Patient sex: M
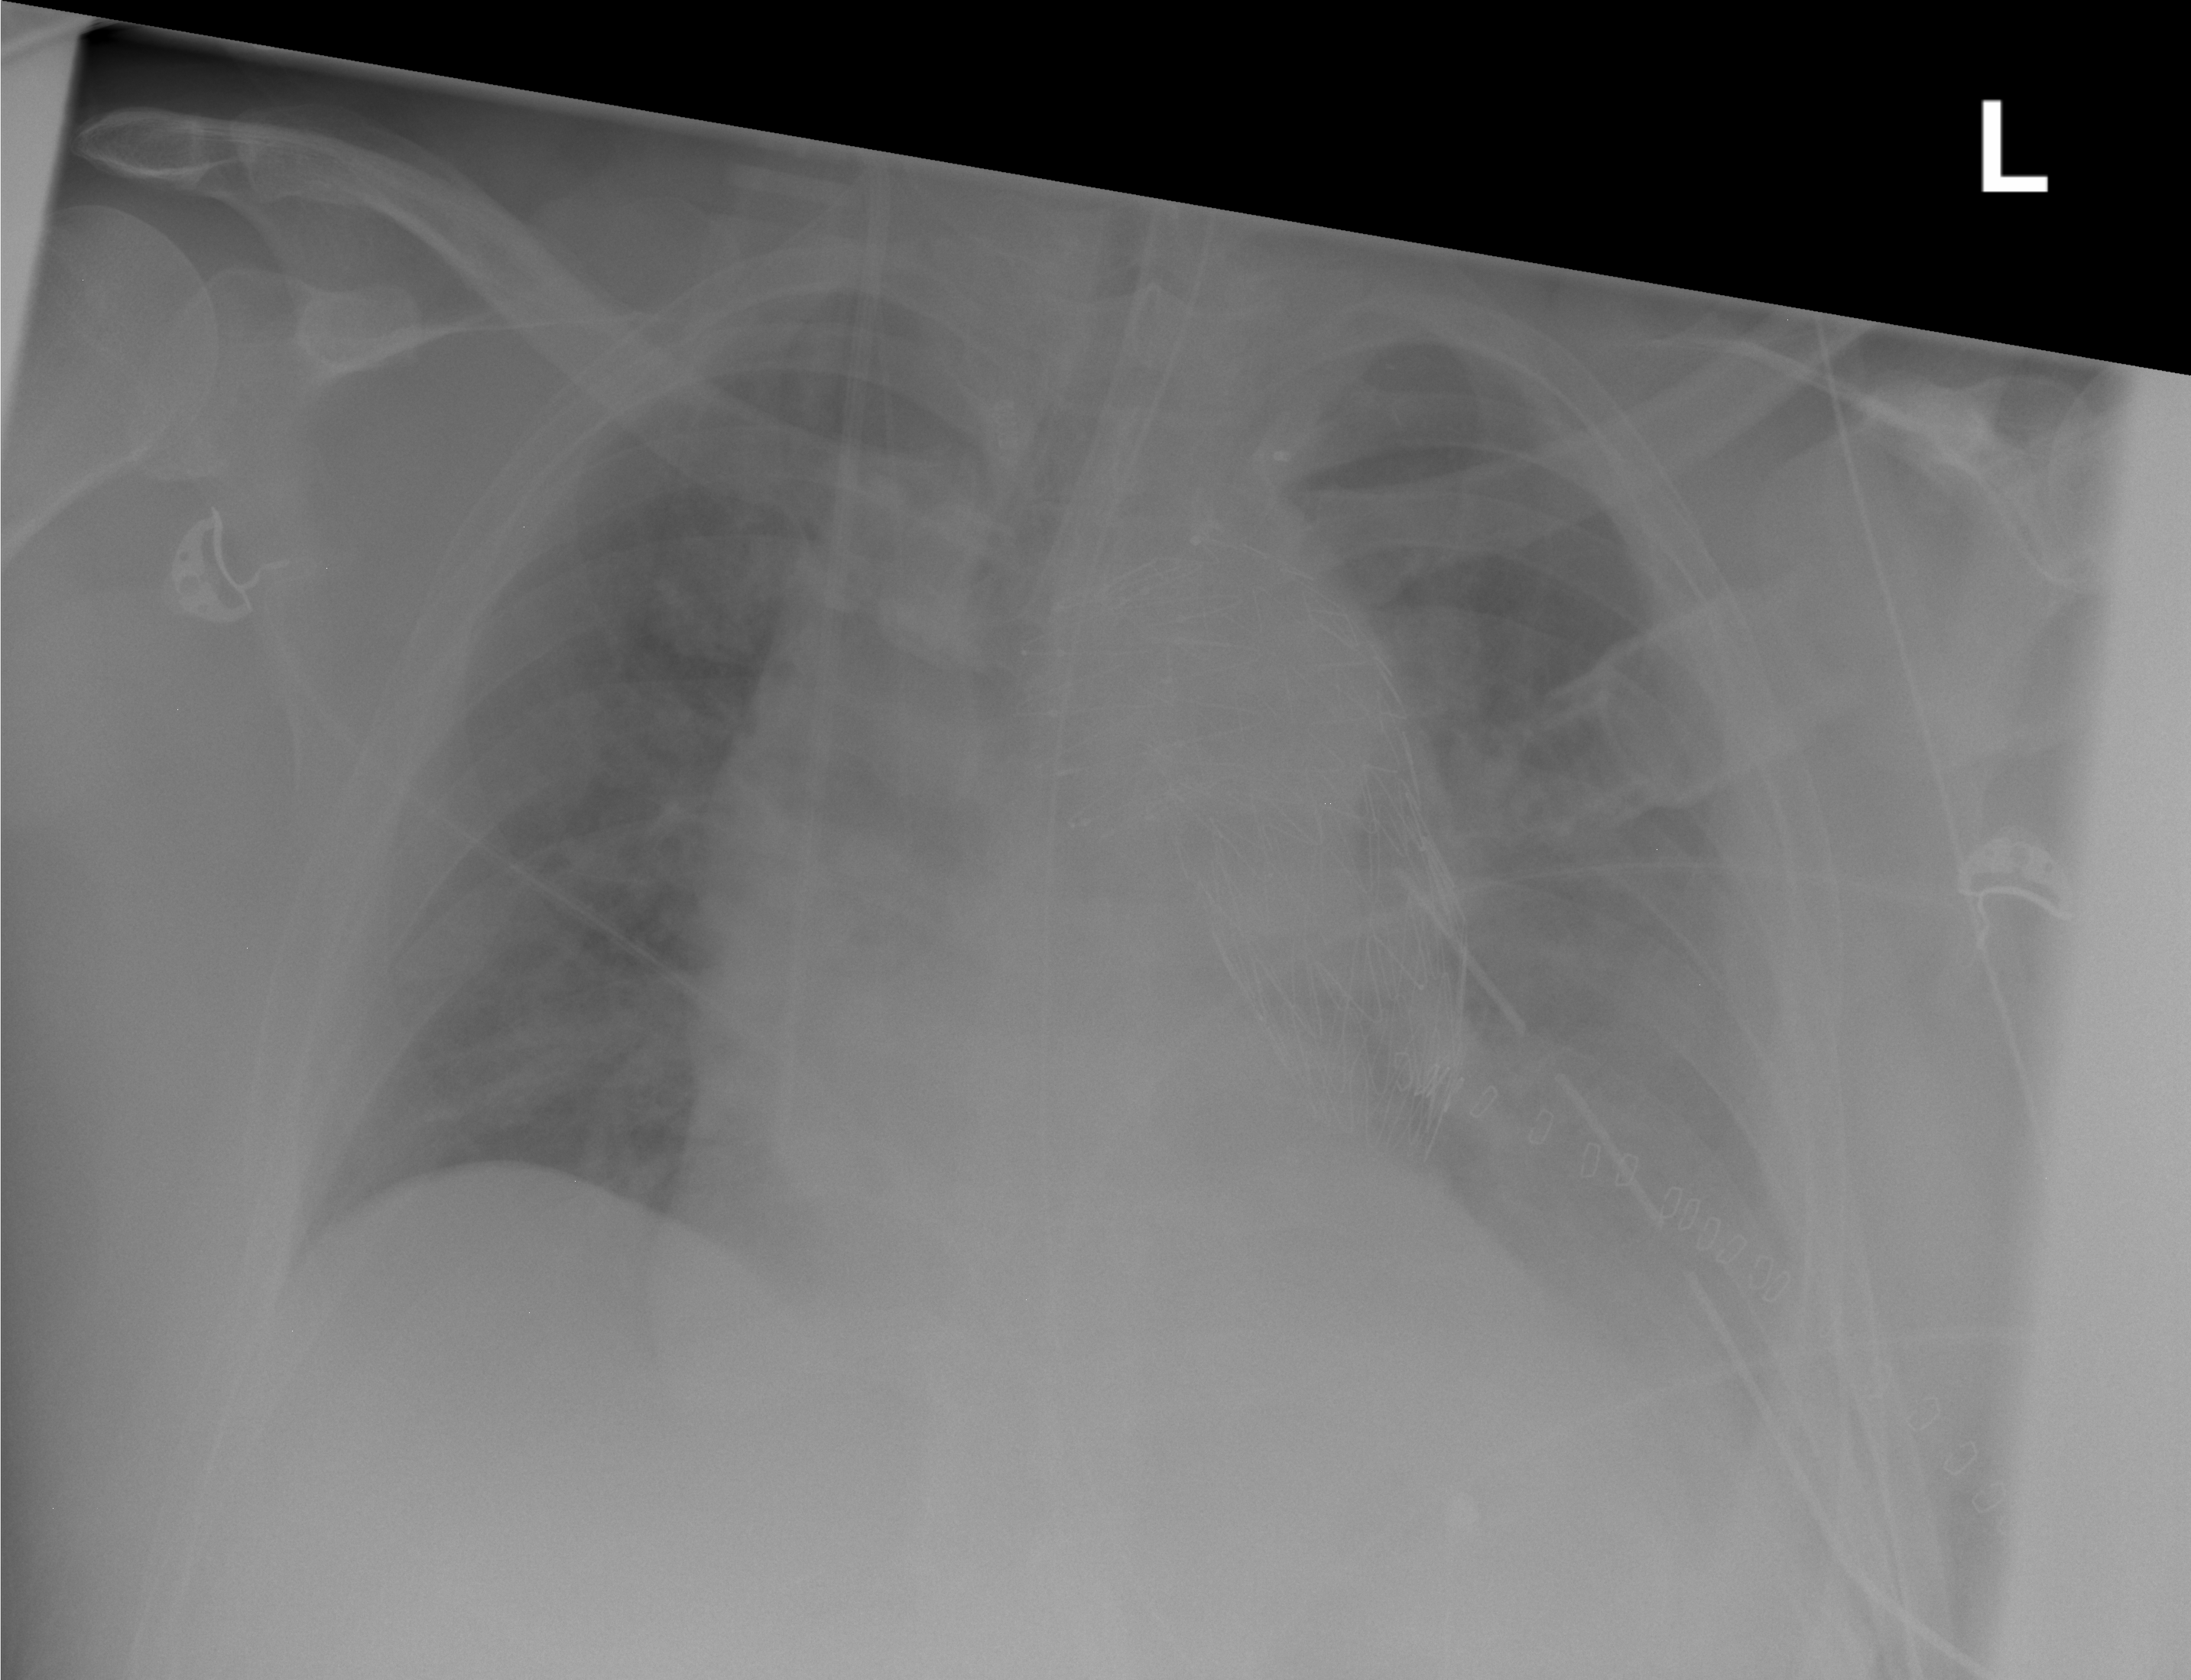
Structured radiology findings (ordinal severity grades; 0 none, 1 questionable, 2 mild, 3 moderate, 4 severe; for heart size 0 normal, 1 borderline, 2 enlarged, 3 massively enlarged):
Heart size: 2
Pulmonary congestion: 0
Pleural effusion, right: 0
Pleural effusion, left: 2
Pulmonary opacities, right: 0
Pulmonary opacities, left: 0
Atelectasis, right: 2
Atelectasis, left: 3